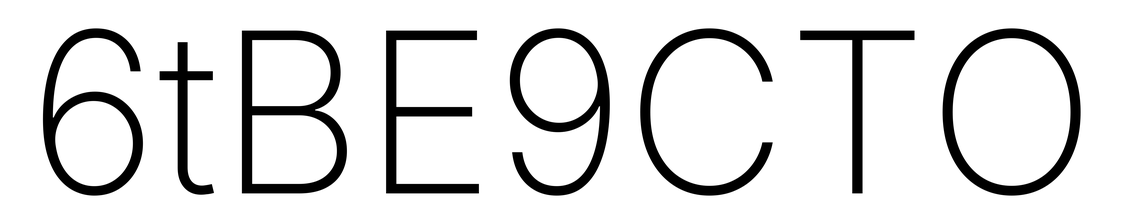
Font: Inter_ExtraLight